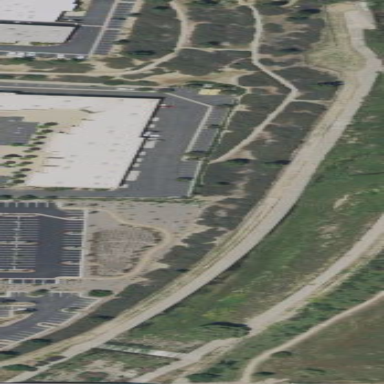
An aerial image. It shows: Retaining wall.